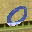
Label: 0